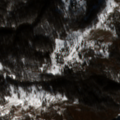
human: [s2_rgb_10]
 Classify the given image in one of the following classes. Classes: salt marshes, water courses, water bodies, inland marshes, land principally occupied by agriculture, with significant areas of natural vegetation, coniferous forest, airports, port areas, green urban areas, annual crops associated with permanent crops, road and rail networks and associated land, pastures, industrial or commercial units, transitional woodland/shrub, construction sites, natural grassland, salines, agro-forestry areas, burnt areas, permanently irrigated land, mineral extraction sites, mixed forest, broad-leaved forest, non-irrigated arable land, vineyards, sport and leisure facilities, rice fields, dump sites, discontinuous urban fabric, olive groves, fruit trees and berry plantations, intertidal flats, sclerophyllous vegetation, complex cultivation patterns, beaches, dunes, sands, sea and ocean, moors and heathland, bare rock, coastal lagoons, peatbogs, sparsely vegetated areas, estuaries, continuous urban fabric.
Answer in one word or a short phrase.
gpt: pastures, broad-leaved forest